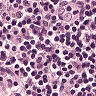
Metastatic tissue present: no